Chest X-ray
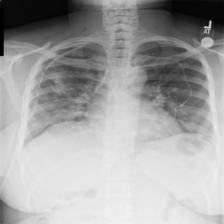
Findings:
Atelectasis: negative
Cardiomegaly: negative
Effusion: negative
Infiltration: negative
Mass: negative
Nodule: negative
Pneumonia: negative
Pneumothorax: positive
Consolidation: negative
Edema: negative
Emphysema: negative
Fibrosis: negative
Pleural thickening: negative
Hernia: negative